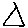
Label: triangle